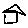
Label: house